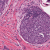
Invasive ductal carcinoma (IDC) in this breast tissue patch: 0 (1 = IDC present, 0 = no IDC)